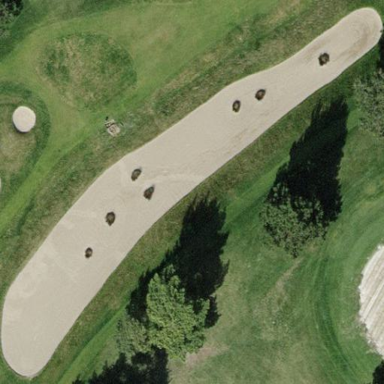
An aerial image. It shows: Golf bunker filled with natural sand.